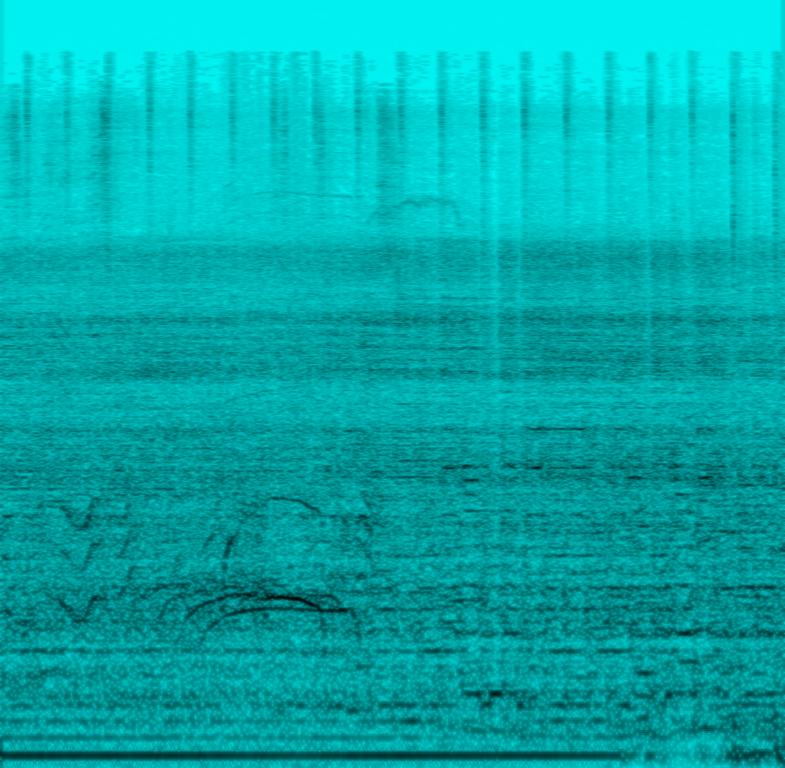
This is an amateur recording of a live rock music performance. There is a female vocalist singing in the lead. The electric guitar is playing the main melody with a bass guitar in the background. There is a fast-paced and loud acoustic drum beat in the rhythmic background. The atmosphere is loud and rebellious.